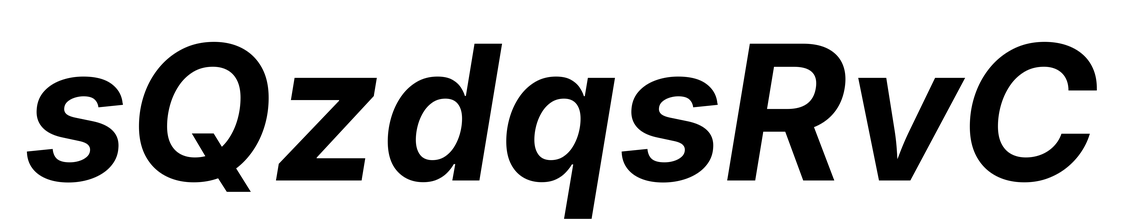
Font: Inter-Italic_Bold_Italic